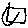
Label: square